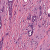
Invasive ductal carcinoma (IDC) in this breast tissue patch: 0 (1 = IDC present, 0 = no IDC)